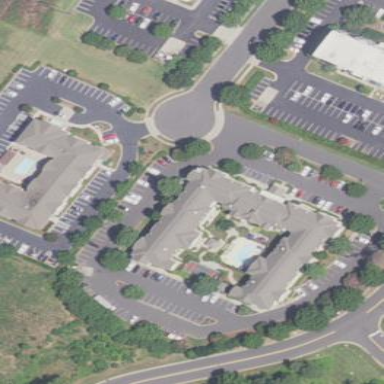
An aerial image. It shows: Hotel building.